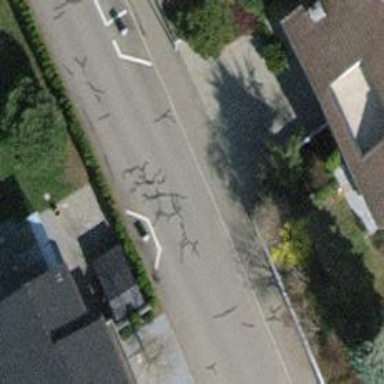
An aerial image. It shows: Chicane for traffic calming.